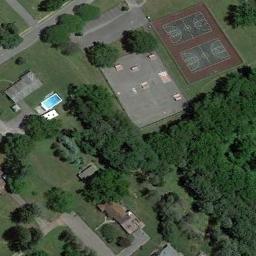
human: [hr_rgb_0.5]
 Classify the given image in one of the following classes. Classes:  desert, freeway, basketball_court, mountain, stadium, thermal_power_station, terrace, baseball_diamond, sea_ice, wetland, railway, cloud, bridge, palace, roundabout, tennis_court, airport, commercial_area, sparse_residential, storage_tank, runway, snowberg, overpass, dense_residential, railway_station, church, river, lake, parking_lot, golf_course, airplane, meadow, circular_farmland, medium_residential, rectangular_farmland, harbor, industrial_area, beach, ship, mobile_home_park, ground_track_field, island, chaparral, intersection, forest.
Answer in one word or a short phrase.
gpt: basketball_court